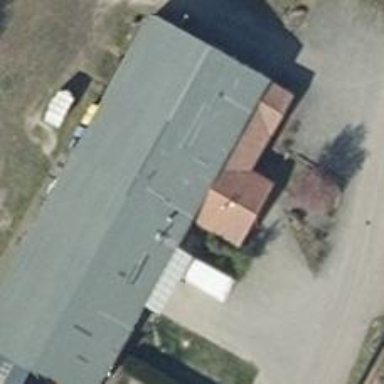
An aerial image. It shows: Restaurant with farm shop.